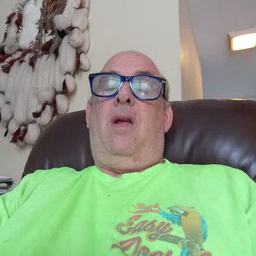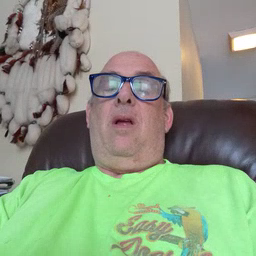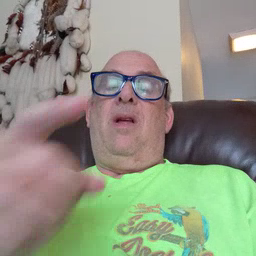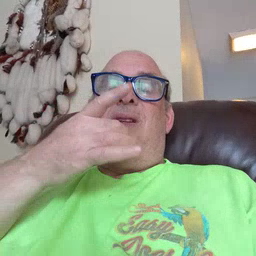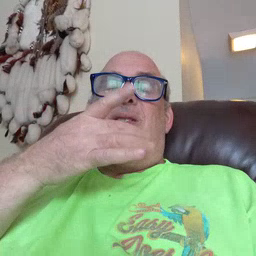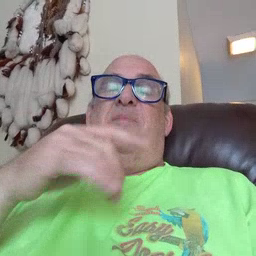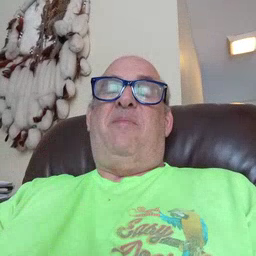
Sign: snack